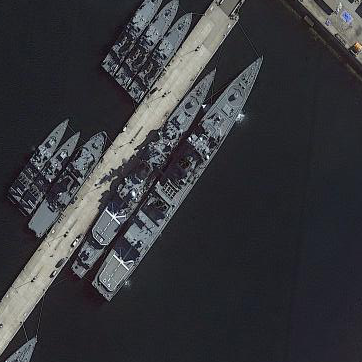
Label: cruiser